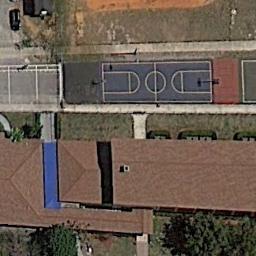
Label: basketball_court